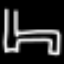
Label: bed